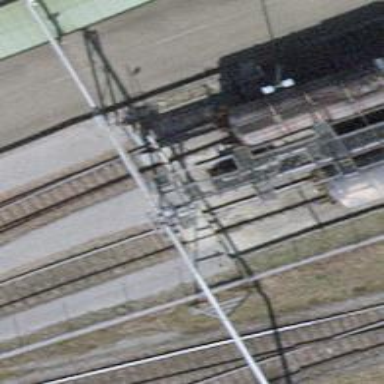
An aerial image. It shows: Railway switch.